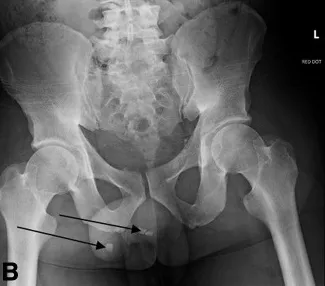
A selection of pelvic radiographs demonstrating FBs inserted into the patient's urethra, including parts of pens , glass.
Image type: radiology (x_ray)